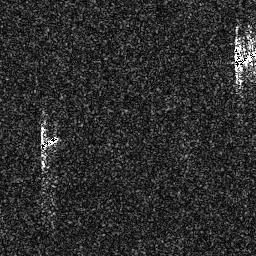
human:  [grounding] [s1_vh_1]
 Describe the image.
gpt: In the satellite image, there is  <ref>1 small ship </ref> <box>[[14, 51, 23, 58, 0]]</box> located at left,  <ref>1 medium ship </ref> <box>[[90, 17, 99, 27, 0]]</box> located at top right.